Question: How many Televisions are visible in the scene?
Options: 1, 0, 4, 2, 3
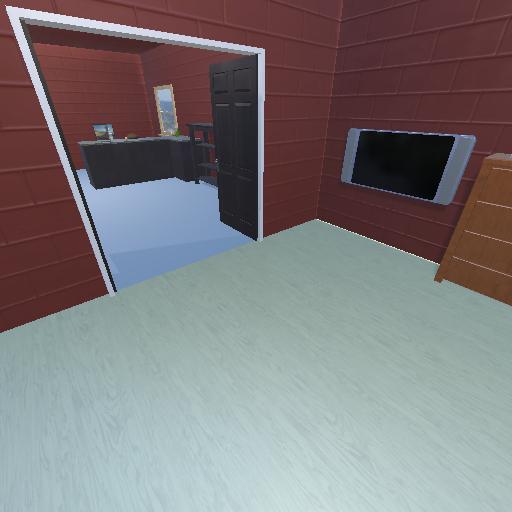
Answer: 1